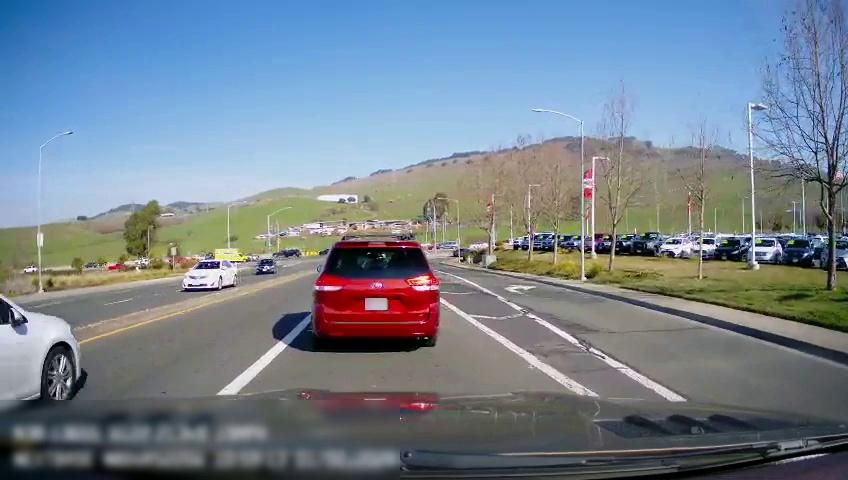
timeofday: Day
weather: Sunny
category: Drivable Space
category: Drivable Space
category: Vehicles | Van
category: Vehicles | Car
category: Vehicles | Car
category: Vehicles | Car
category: Vehicles | Car
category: Vehicles | Truck
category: Vehicles | Car
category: Vehicles | Car
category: Vehicles | Car
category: Vehicles | Van
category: Lanes | Opposite Lane
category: Lanes | Opposite Lane
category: Lanes | Alternate Lane
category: Lanes | Alternate Lane
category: Lanes | Alternate Lane
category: Lanes | Alternate Lane